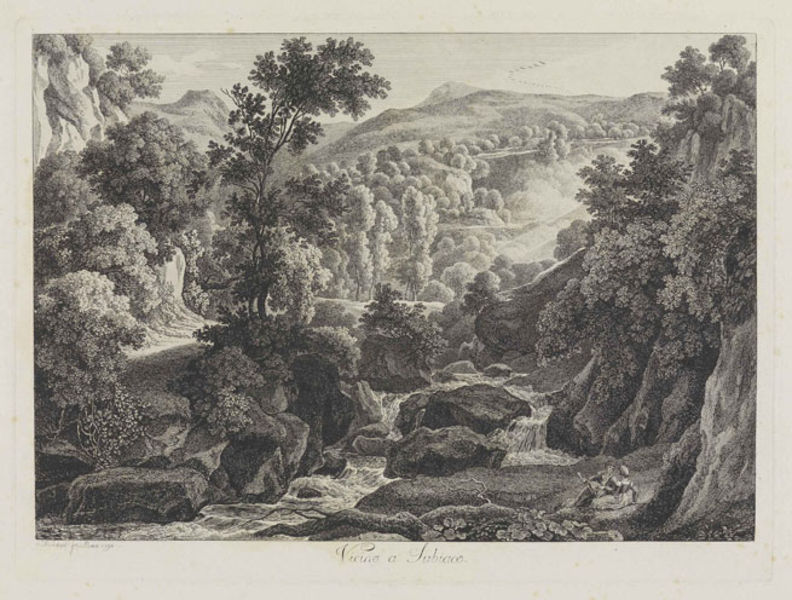
Titel: Vicino a Subiaco
Künstler: Johann Christian Reinhart
Standort: Karlsruhe
Institution: Staatliche Kunsthalle Karlsruhe
Schlagwörter: baum, berg, blätter, felsen, gemälde, gestein, himmel, laub, mann, schatten, vogel, wasser, wolken, bäume, fluss, frauen, impressionismus, landschaft, menschen, sitzen, ufer, äste, frau, grau, kleid, licht, männer, schwarz, weiss, zeichnung, gras, weg, wiese, gespräch, alt, mensch, stein, steine, signatur, ast, bach, baumstamm, einsamkeit, flusslauf, horizont, hügel, morgen, natur, stamm, vögel, wind, büsche, gebüsch, pfad, sonne, sträucher, realismus, sitzend, klassizismus, paar, personen, blatt, gesang, pflanzen, tal, wald, wasserfall, vogelschwarm, schrift, sommer, liebe, papier, liegen, ansicht, italien, abhang, steinig, anstieg, berge, fels, gebirge, gipfel, gletscher, klippen, sonnenlicht, dunst, grafik, graphik, nebel, sonnenuntergang, monochrom, berglandschaft, geröll, schlucht, idylle, pause, picknick, rast, signiert, französisch, fliessen, rauschen, romantik, strom, stromschnellen, strömung, dampf, baumkrone, baumkronen, pärchen, wandern, wurzel, moos, wälder, lichtung, schwarm, druck, felsig, lithographie, schwarz-weiss, schraffur, radierung, stich, titel, text, untertitel, liebespaar, wurzeln, sehnsucht, romantisch, wanderer, gebirgsbach, gebirgsfluss, laubbäume, wildnis, schattig, laute, mandoline, felsenlandschaft, postkarte, kupferstich, waldweg, zeihnung, zugvögel, rasten, wildniss, wanderung, kaskaden, staffagefiguren, wildbach, reissend, ziel, picnic, baume, baum bäume, huflattich, plätschern, walt, minnesänger, datiert, felssen, subiaco, bächlein, pittoresk, vägel, vogelschar, wälde, fesl, ich sehe nix, hoher baum, berhe, h1☻9gel, romreise, gebirgsback, +ufer, tal fluss, landschaft felsen bewegung wasser fluss, kupferstich grau, blätter bäume, tak, das spiel, ist doof